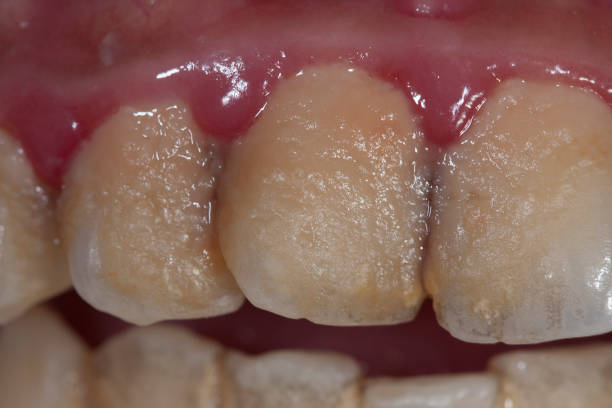
Condition: Gingivitis